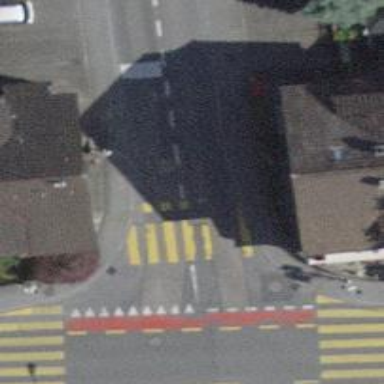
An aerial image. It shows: Zebra crossing with clear markings.